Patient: sex M, age 60
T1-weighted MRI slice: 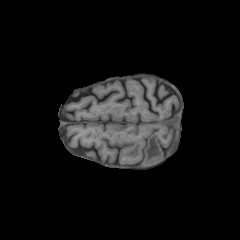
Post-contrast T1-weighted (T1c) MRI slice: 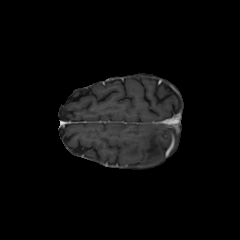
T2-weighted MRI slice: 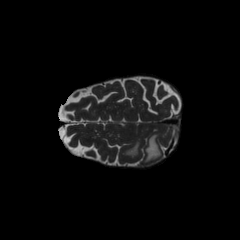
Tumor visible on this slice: yes
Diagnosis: Glioblastoma, IDH-wildtype
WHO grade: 4